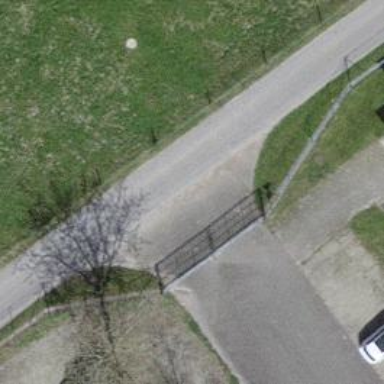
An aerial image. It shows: Gate.